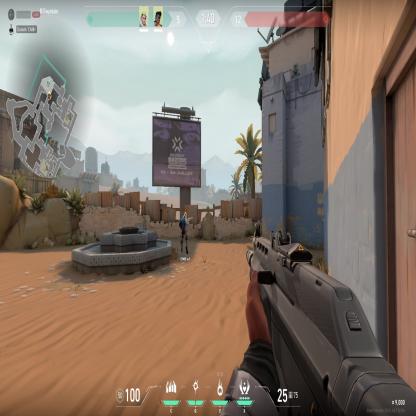
Label: teammate